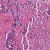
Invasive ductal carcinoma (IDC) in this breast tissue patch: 0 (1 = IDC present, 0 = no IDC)